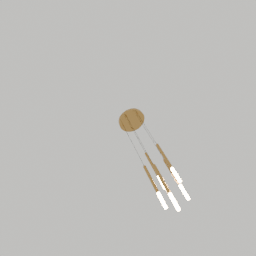
Label: lighting